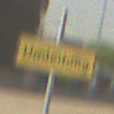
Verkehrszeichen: Umleitungsankuendigung
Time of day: MorningAfternoon
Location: Outdoor (Suburban)
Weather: Clear
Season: NotSpecified
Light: Natural